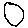
Label: circle